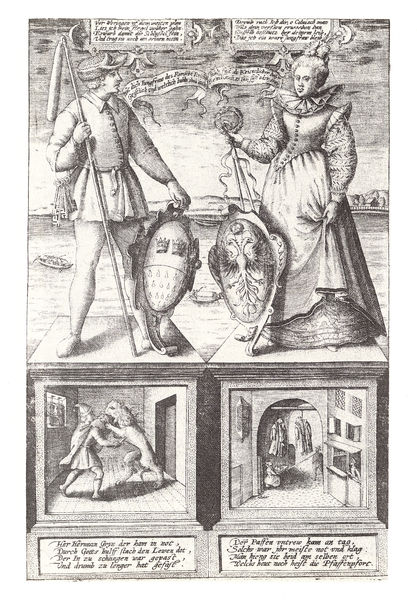
Titel: Auf dem Feld zu Woringen
Institution: (Seriendruck)
Schlagwörter: adler, angriff, himmel, kampf, mann, weiß, landschaft, menschen, frankreich, frau, frisur, grau, haar, kleid, kleider, licht, raum, schwarz, zeichnung, zimmer, dame, gürtel, tier, rock, kappe, angebot, geschichte, kleidung, kragen, sockel, bildnis, herr, hände, innenraum, niederlande, portrait, gewand, adel, drei, paar, boot, adelige, spanien, taille, schrift, bilder, perspektive, zwei, mieder, stab, grafik, graphik, zwei personen, kammer, podest, knöpfe, bauer, schild, hängen, buch, druck, druckgraphik, radierung, stich, illustration, schilder, streit, text, jacken, leichen, tote, drcuk, dämon, buchdruck, buchseite, wappen, ehepaar, mittelalter, pfaffe, königin, löwe, speer, schaten, emblem, kupferstich, gegenüber, szenen, unwesen, spruch, texte, flugblatt, untier, mann frau, kronen, inschriften, doppeladler, köln, spruchband, tafeln, vermählung, galgen, flegel, doppelkopfadler, spruchbänder, schwarzweiß weiß, schriftbänder, scherbe, herzogin, wappenschild, rauferei, austausch, gehängt, krasue, dreschflegel, erhängt, drescher, 3, 1700, erhängte, 1670, wagenradkragen, bauer#, spaniein, spanieni